Aerial crown-view tile of a tropical tree (Barro Colorado Island, Panama), acquired 20250915:
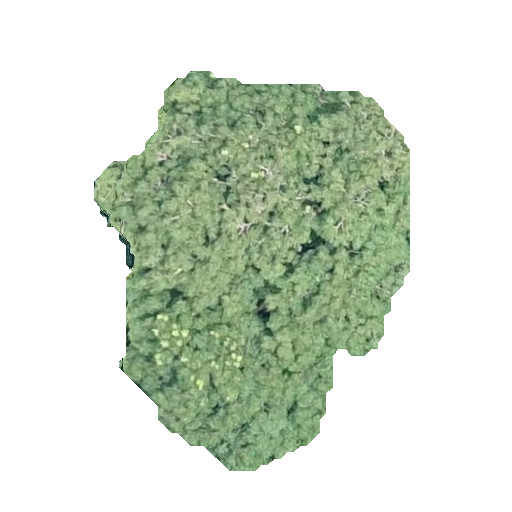
Species: Tabebuia rosea
GBIF accepted scientific name: Tabebuia rosea
Crown area: 128.85 m²